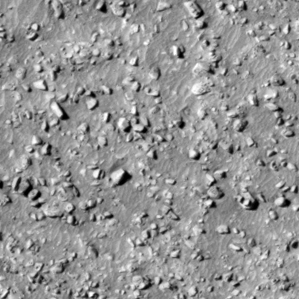
Label: non_frost